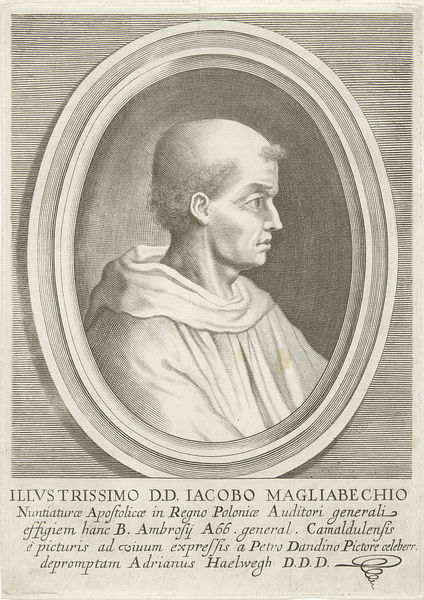
Titel: Portret van Jacobus Magliabechius
Künstler: Adriaen Haelwegh
Standort: Amsterdam
Institution: Rijksmuseum
Schlagwörter: kopf, mann, umhang, weiß, gelb, grau, haar, kleider, mund, nase, ohr, profil, schwarz, zeichnung, blick, muster, alt, augen, falten, gesicht, kragen, mensch, rahmen, bild, bildnis, hals, portrait, porträt, spiegel, auge, gewand, haare, kutte, mantel, kinn, locken, ohren, rechts, oval, rund, tondo, schrift, papier, rahmung, grafik, graphik, linien, glatze, tiefe, unterschrift, buch, medaillon, kloster, religion, druck, druckgraphik, druckgrafik, schraffur, radierung, stich, seite, illustration, text, buchstaben, seitenverkehrt, habit, pergament, mönch, mönche, emblem, kupferstich, wort, erklärung, kapuze, tonsur, latein, wörter, jakob, seriendruck, schwazr, antiqua, jacob, mön, seitansicht, jacobo, illus, magliabecchio, iakobo, magliabechio